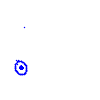
Particle: electron